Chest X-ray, PA view. Patient: 49 years old, sex F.
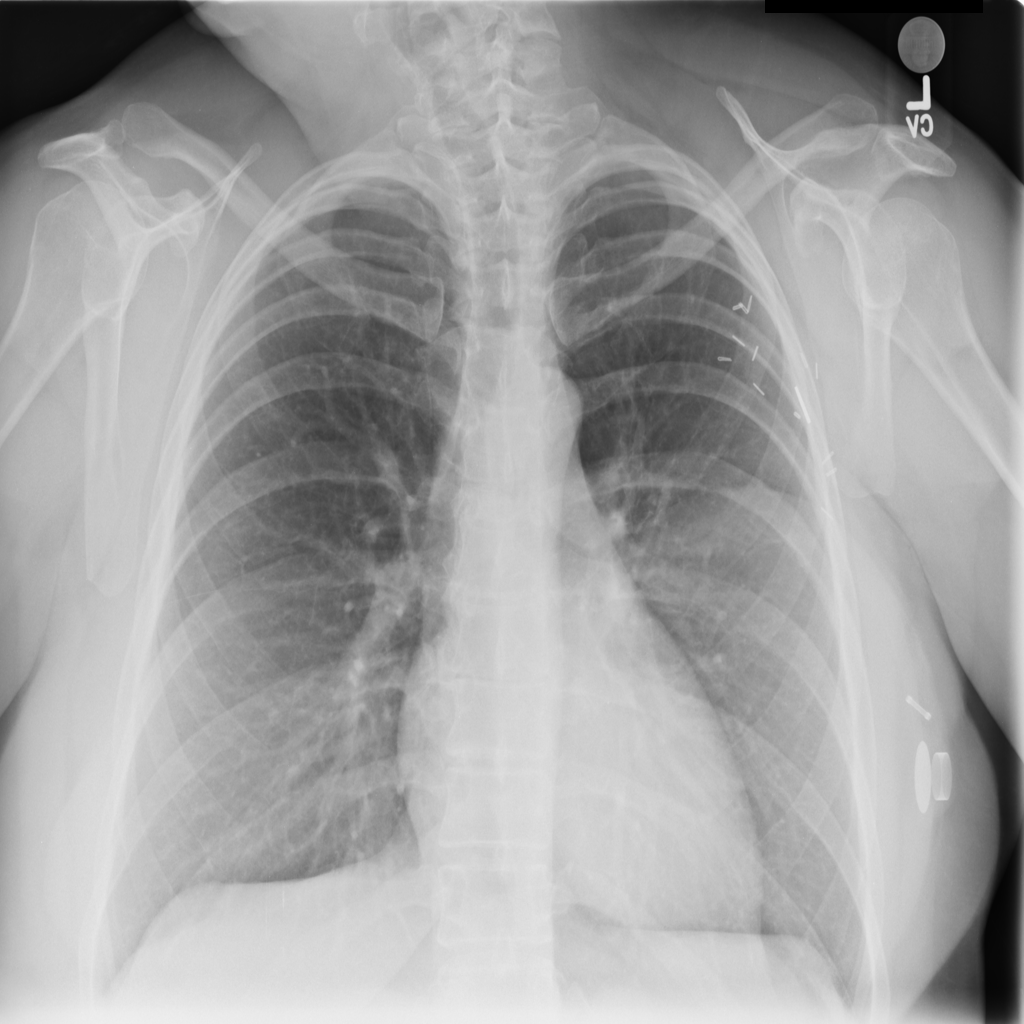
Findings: No Finding